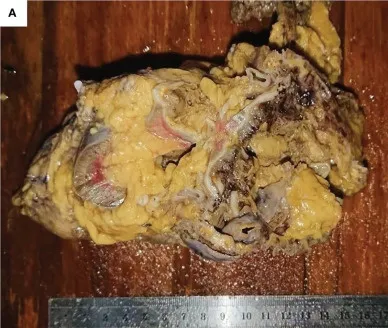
General manifestation of the specimen. (A, B) The cystic tumor was seen under the renal capsule and the cut surface was gray, with necrotic tissue.
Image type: endoscopy (gi_endoscopy)